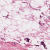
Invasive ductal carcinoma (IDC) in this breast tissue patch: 0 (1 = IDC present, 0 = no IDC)